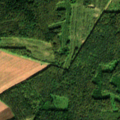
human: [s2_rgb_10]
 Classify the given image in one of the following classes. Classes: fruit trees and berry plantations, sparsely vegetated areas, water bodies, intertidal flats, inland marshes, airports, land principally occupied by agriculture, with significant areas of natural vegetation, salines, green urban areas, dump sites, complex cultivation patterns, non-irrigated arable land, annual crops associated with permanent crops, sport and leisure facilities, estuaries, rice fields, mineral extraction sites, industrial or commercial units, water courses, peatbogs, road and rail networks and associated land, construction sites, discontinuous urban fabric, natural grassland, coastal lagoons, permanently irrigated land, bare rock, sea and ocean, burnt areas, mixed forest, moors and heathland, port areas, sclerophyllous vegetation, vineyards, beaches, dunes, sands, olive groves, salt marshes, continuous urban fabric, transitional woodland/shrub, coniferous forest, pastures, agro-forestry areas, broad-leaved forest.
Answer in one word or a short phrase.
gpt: non-irrigated arable land, land principally occupied by agriculture, with significant areas of natural vegetation, mixed forest, transitional woodland/shrub